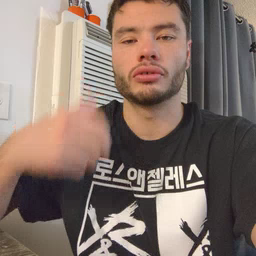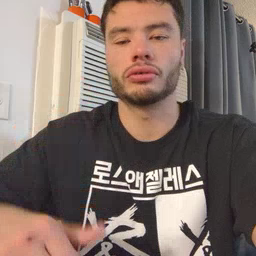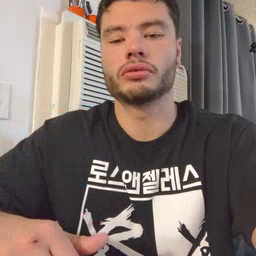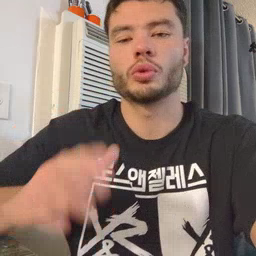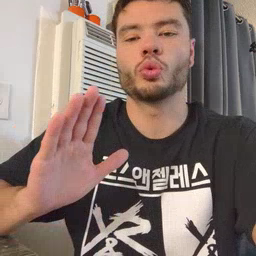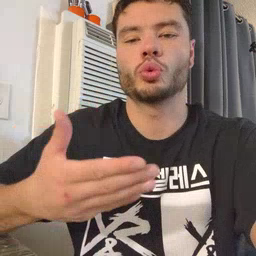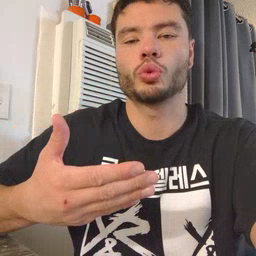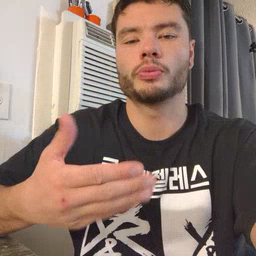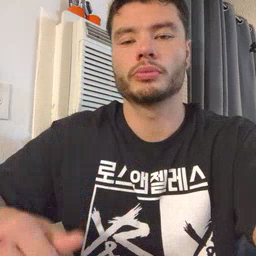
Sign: room